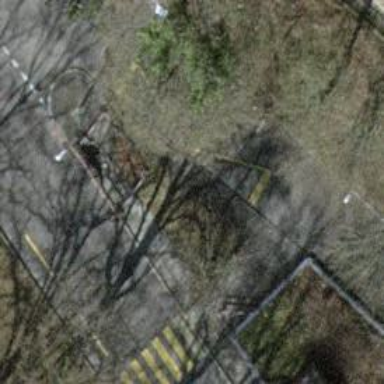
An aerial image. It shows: Bus stop with stop position for public transport.